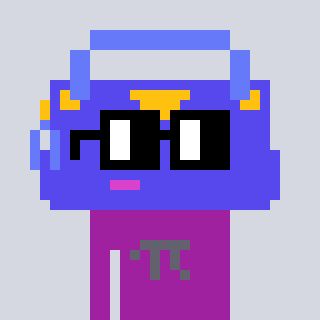
a pixel art character with square black glasses, a bag-shaped head and a magenta-colored body on a cool background